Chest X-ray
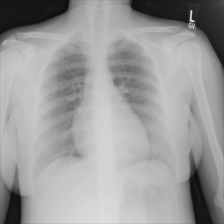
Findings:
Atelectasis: negative
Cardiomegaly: negative
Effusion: negative
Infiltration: negative
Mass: negative
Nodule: negative
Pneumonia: negative
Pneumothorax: negative
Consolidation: negative
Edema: negative
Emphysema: negative
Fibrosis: negative
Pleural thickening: negative
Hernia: negative